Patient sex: M
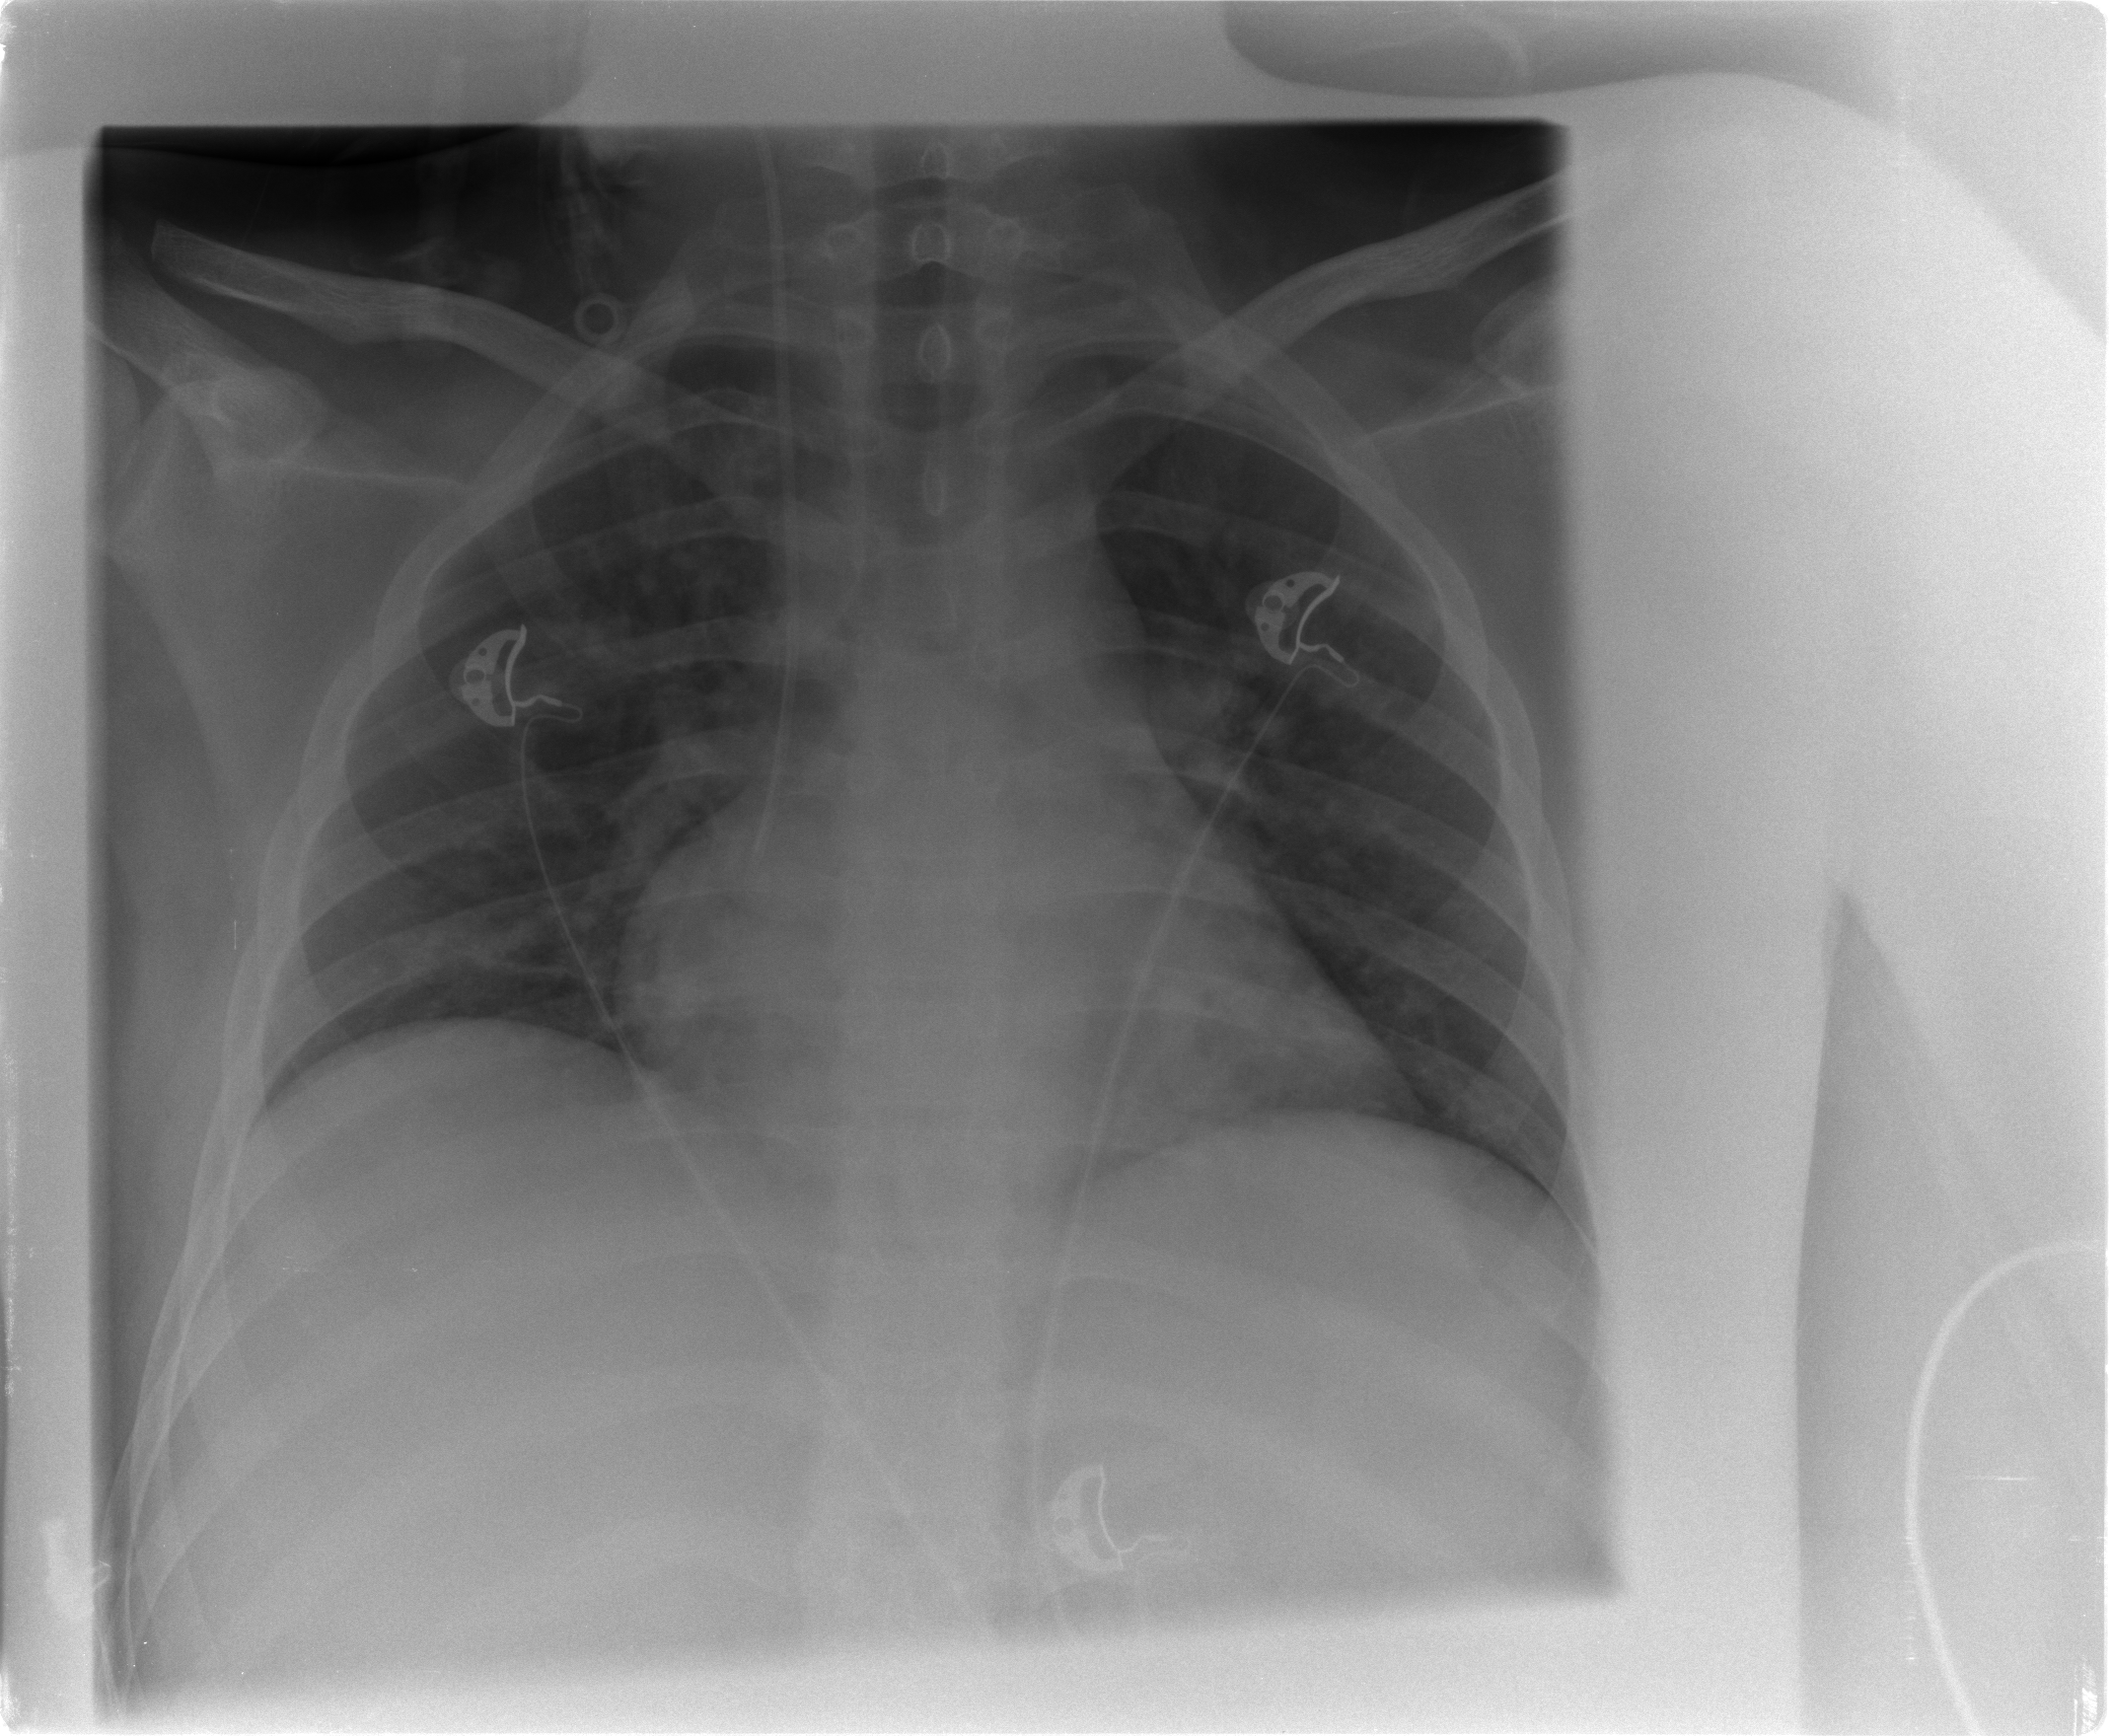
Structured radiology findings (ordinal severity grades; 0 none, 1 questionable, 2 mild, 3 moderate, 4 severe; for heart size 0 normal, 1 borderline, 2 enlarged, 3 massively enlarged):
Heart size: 0
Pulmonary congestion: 2
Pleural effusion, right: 0
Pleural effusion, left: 0
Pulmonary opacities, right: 2
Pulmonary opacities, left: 2
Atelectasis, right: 2
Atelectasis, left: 2